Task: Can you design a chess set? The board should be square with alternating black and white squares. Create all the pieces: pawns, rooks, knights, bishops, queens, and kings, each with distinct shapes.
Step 3495:
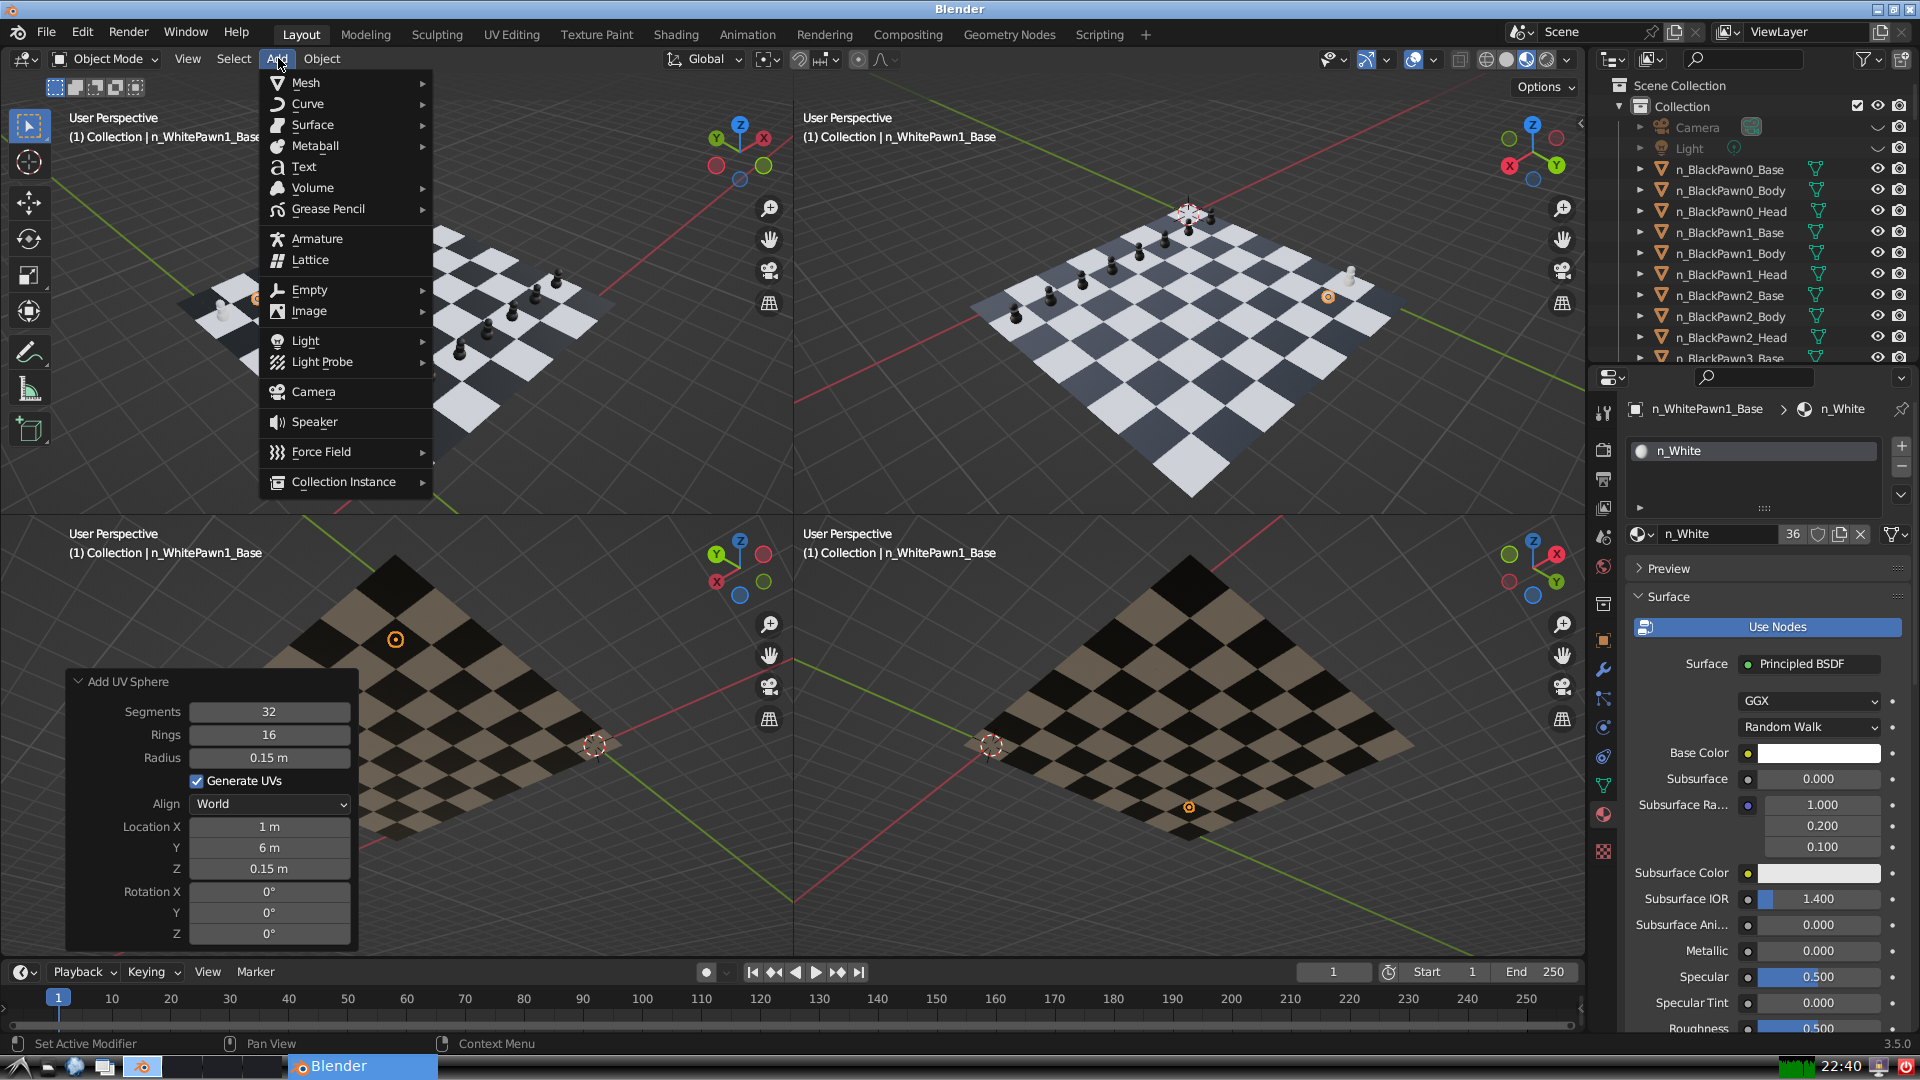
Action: {"mouse_move": [304, 84]}